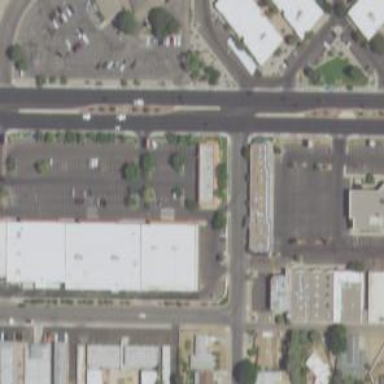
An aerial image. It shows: Supermarket.